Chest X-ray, AP view. Patient: 74 years old, sex M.
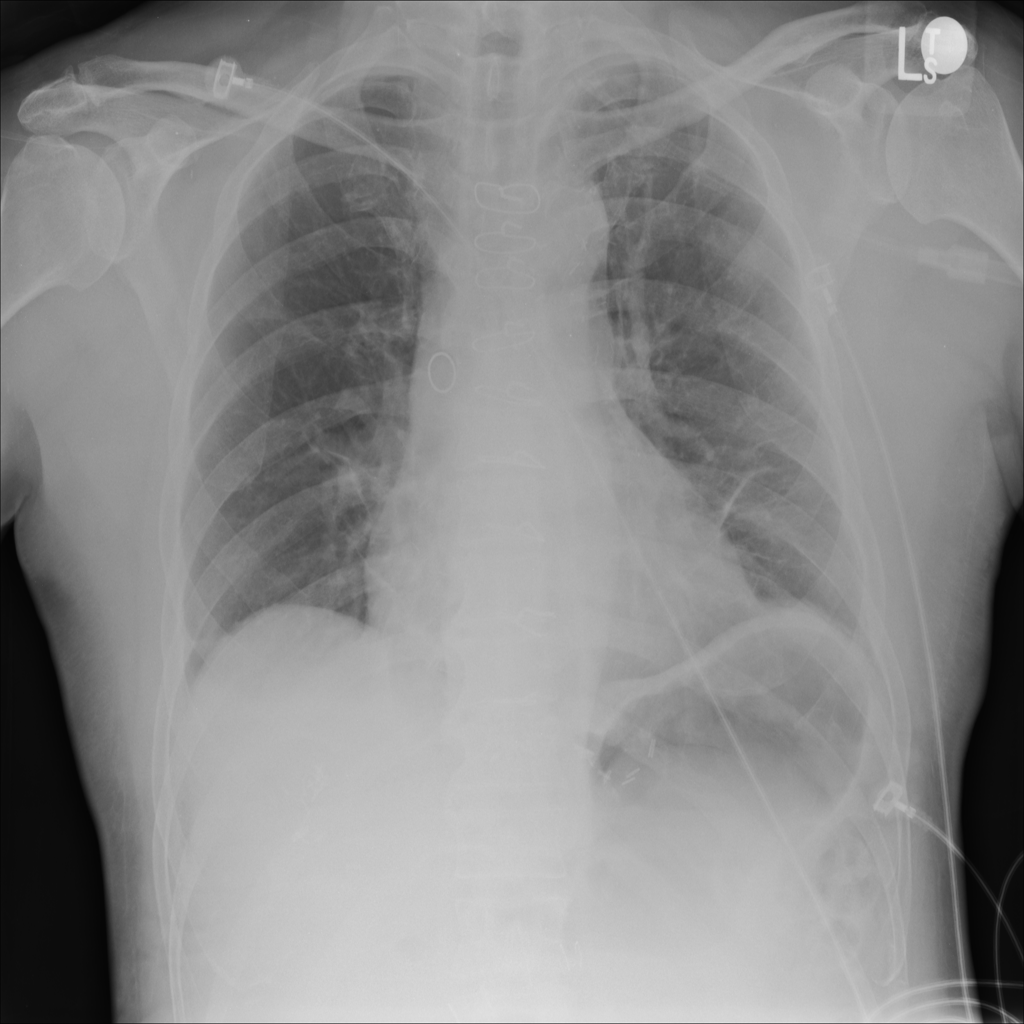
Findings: Atelectasis